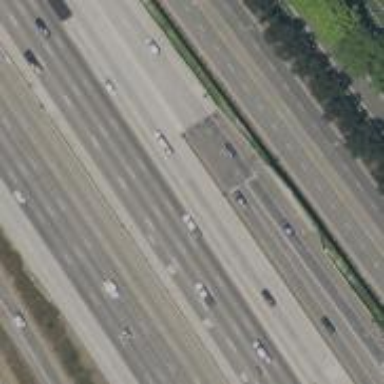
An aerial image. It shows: Motorway link.